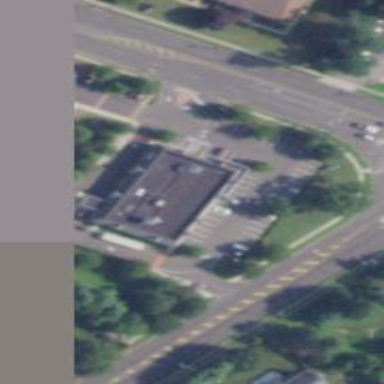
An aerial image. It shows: Building that is pharmacy providing healthcare services.